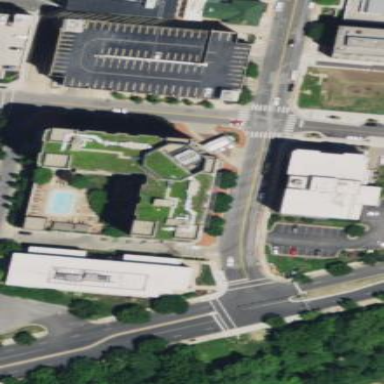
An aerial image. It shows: Apartment building with flat roof.